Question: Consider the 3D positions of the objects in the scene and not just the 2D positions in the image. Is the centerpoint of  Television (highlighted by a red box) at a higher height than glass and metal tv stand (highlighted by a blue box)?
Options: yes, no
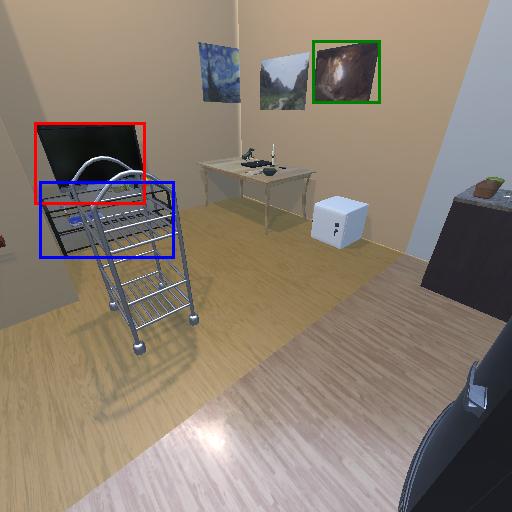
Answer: yes